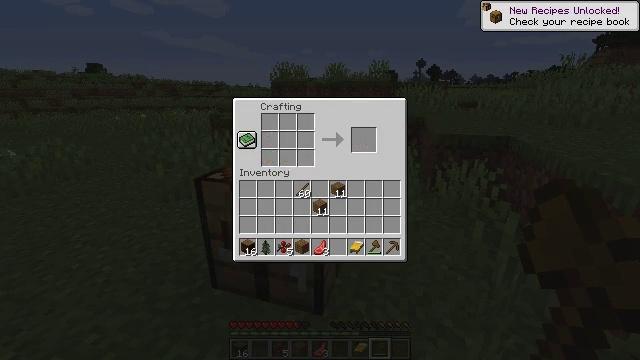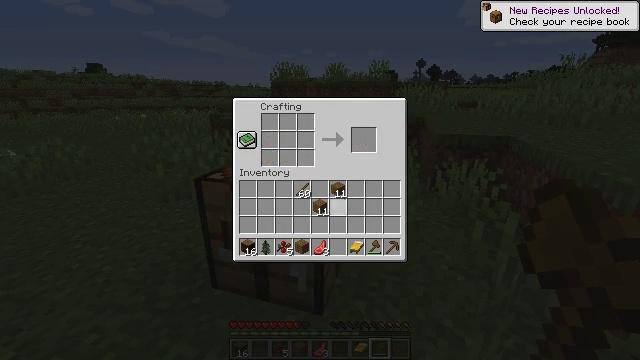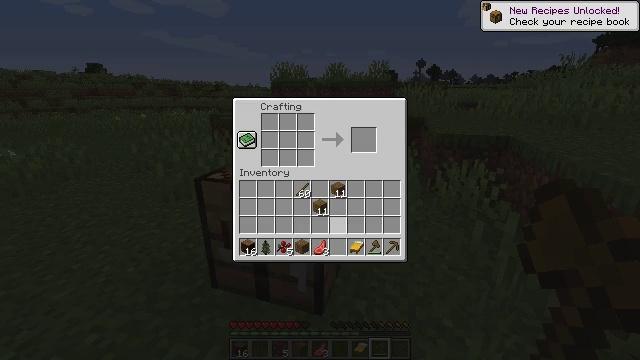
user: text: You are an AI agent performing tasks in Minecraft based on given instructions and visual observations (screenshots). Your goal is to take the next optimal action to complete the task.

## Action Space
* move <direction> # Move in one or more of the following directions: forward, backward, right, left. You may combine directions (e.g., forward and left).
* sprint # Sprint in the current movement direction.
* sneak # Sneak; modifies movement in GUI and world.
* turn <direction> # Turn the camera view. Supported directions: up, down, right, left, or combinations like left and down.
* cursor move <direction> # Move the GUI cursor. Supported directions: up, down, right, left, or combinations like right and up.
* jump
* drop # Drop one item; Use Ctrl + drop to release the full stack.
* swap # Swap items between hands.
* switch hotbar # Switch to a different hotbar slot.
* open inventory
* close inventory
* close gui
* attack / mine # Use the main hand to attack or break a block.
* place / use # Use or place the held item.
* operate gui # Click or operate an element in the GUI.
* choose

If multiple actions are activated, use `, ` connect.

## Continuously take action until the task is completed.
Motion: motion action
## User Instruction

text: Craft a yellow bed.
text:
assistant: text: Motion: sneak, cursor move left and down
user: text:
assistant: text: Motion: cursor move left and down
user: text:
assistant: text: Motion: no_op